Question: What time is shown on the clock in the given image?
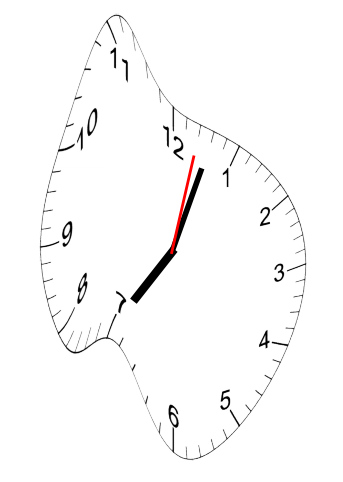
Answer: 07:03:02